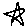
Label: star